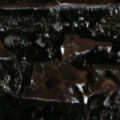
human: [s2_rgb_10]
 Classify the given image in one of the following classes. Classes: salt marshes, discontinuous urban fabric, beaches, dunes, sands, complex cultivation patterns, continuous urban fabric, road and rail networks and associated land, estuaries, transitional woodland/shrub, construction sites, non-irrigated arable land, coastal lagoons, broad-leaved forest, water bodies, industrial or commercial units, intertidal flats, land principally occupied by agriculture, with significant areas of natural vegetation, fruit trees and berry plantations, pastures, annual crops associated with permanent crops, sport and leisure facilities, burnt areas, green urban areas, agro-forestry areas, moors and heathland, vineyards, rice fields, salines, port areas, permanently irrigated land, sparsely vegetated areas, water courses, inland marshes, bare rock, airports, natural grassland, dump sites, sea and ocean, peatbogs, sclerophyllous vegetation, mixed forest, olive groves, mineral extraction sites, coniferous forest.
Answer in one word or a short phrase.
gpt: coniferous forest, mixed forest